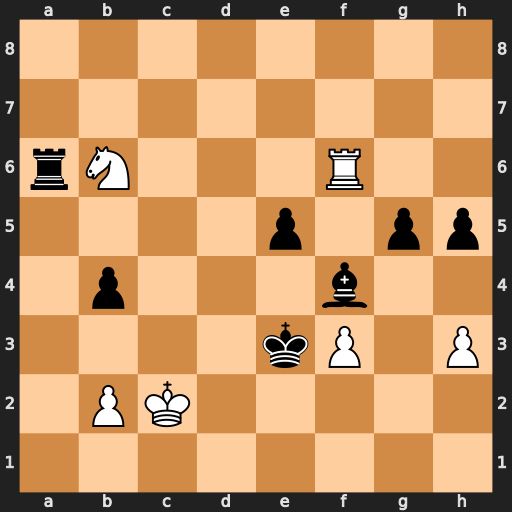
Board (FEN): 8/8/rN3R2/4p1pp/1p3b2/4kP1P/1PK5/8
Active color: w
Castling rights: -
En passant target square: -
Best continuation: Nd5+ Kxf3 Rxa6